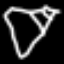
Label: diamond